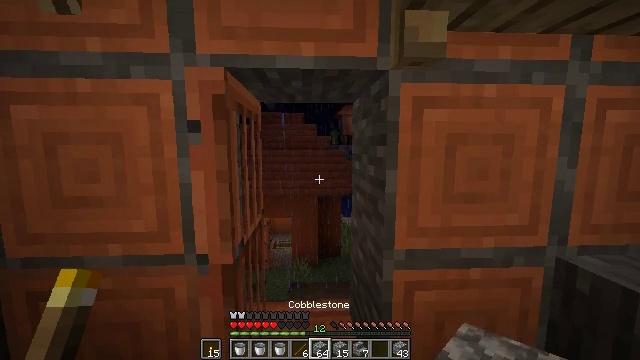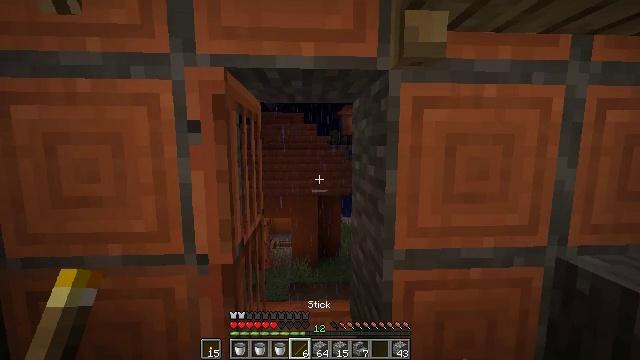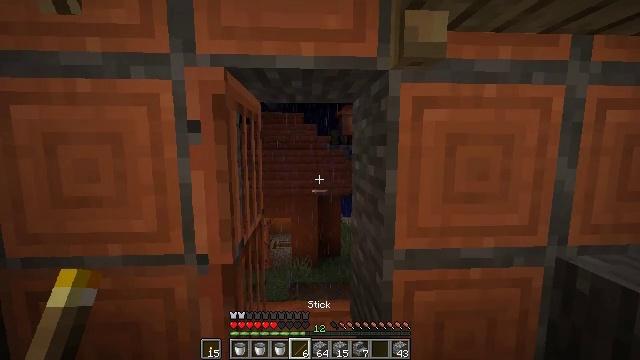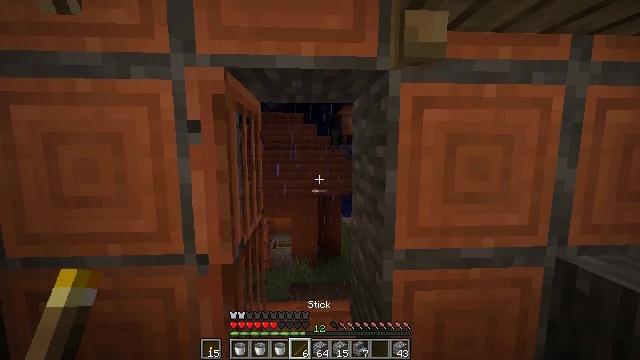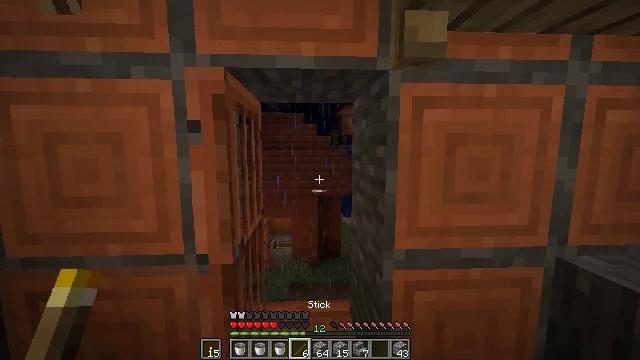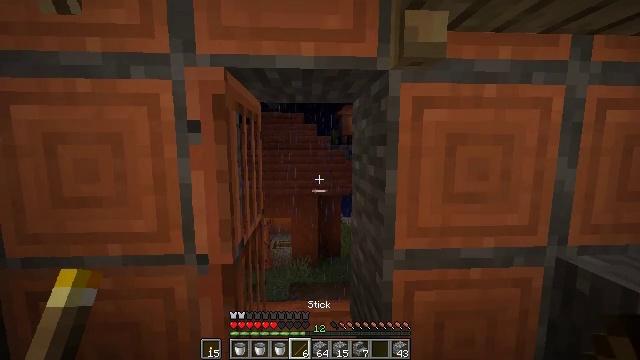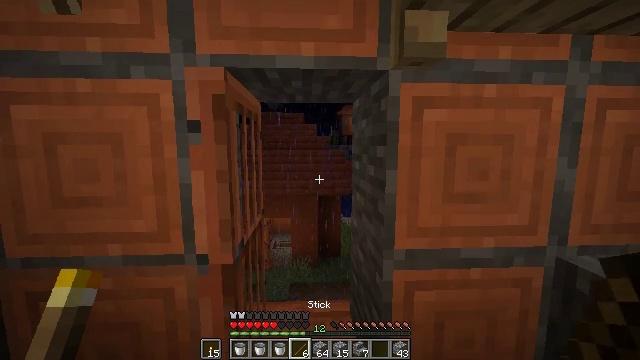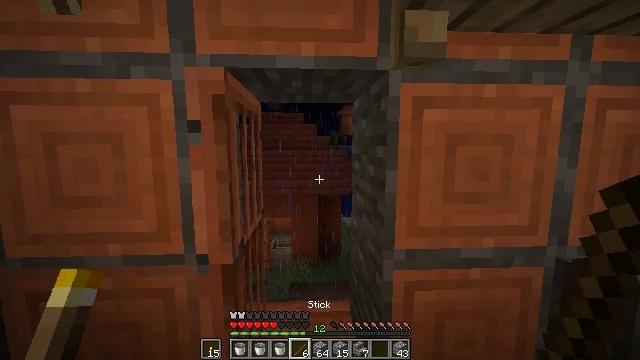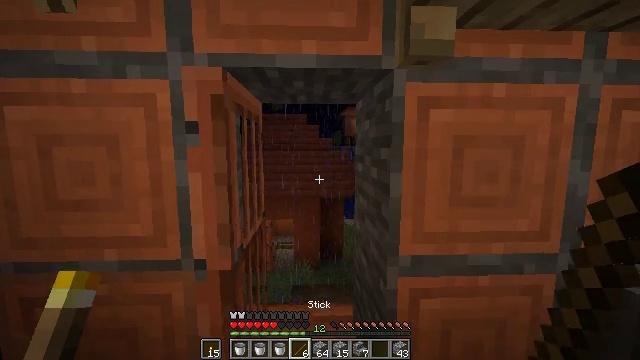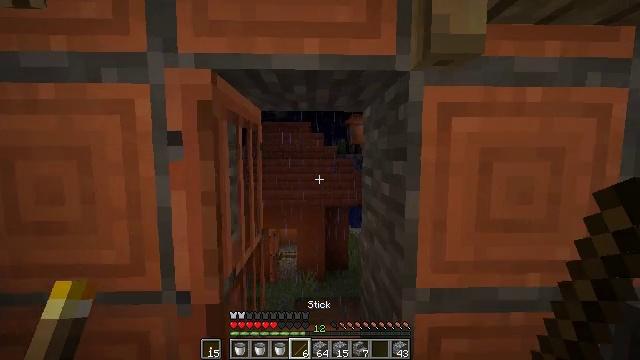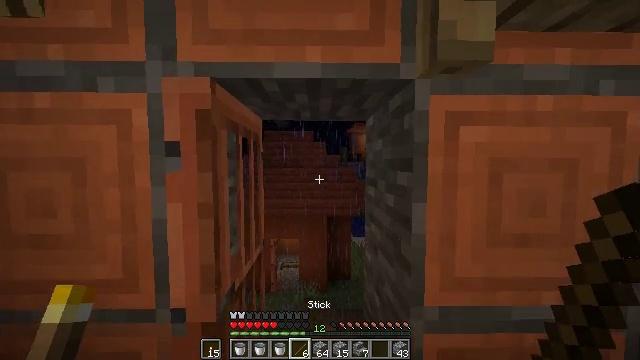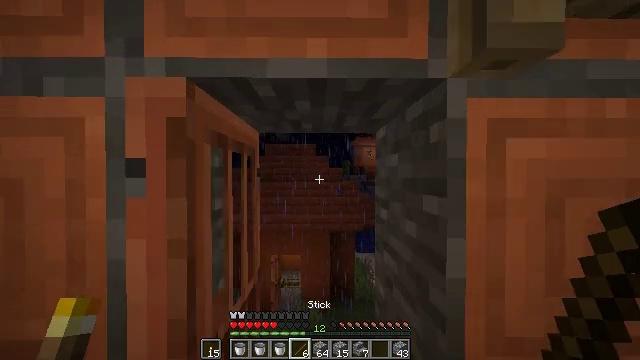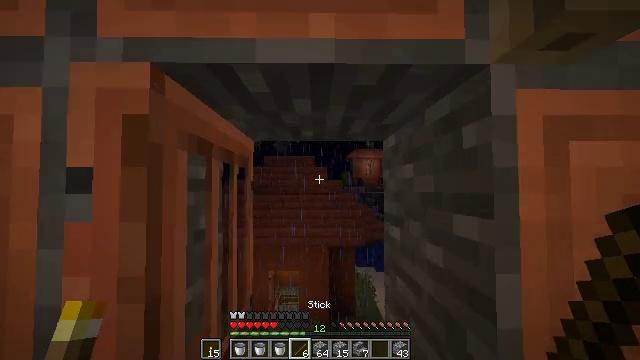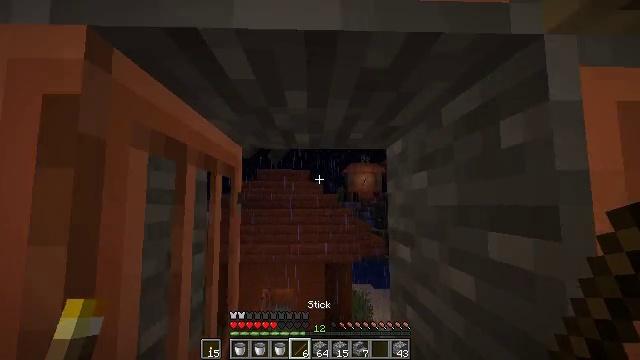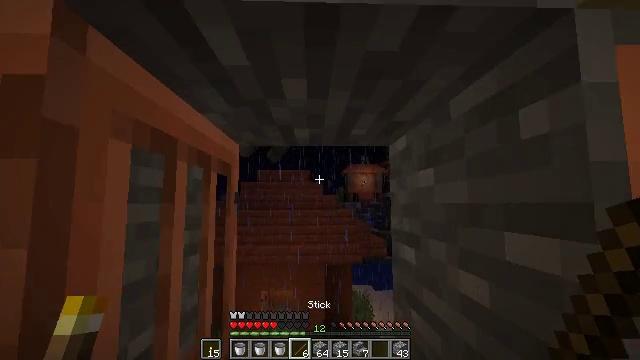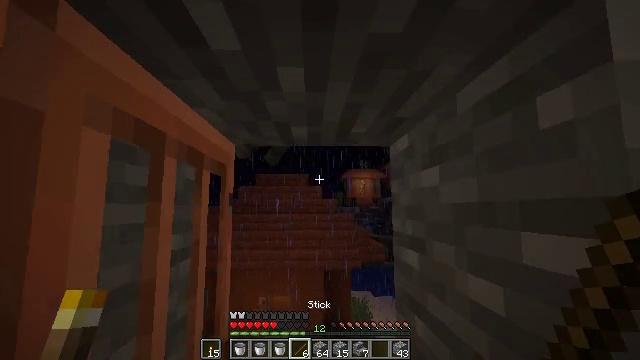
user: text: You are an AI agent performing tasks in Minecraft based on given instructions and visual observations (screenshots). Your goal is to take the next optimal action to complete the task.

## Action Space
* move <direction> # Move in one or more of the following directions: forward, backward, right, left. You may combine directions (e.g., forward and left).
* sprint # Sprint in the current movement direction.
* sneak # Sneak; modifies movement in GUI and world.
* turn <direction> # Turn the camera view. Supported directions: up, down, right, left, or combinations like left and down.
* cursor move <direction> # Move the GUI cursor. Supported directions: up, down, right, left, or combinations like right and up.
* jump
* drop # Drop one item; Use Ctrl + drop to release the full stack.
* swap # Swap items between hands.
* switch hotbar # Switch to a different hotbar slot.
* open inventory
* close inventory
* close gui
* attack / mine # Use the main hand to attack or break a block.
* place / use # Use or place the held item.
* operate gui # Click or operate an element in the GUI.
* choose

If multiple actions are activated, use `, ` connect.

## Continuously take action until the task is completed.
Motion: motion action
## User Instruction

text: Kill mobs.
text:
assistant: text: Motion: no_op
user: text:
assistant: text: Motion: no_op
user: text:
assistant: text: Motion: no_op
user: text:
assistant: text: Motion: no_op
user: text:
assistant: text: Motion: no_op
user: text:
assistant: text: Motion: no_op
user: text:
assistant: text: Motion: no_op
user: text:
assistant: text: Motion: move forward
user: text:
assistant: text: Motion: move forward, turn left and up
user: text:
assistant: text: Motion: move forward, turn up
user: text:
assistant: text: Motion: move forward, turn up
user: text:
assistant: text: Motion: move forward, turn up
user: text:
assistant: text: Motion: turn right and up
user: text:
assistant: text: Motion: no_op
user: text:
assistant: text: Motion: turn up
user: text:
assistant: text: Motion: no_op
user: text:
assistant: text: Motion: no_op
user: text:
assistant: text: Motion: turn up
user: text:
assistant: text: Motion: no_op
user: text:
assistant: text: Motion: turn left and up
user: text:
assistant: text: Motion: turn up
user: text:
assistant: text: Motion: no_op
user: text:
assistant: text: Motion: no_op
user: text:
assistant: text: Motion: turn left
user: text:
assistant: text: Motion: no_op
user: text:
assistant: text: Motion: turn left
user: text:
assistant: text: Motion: turn left
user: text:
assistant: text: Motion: turn left
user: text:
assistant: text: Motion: no_op
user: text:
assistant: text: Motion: no_op